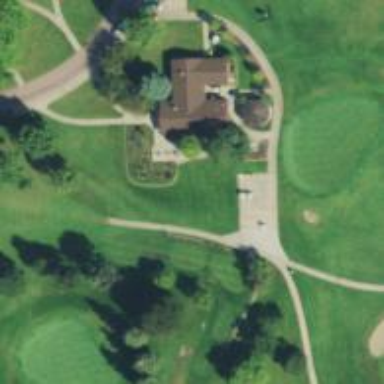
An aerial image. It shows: Path for both roads and golfers.